Question: I'm trying to replicate the Gmail Notifier popup.
It both fades in (Opacity) and raises from the start bar.
I've managed to do the fade in\out using a timer and opacity but how do I:
A) make the form appear to 'pop up'? (I think its height grows via a timer from 0 to it's max?
B) Locate it's start point exactly above the task bar as pictured on all screen resolutions\Windows flavours?

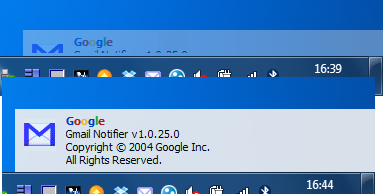
Answer: I ended up doing this:
Create "Toast" Popup Notification Windows
<URL>
Works great, includes VB and C# versions too.